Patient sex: F
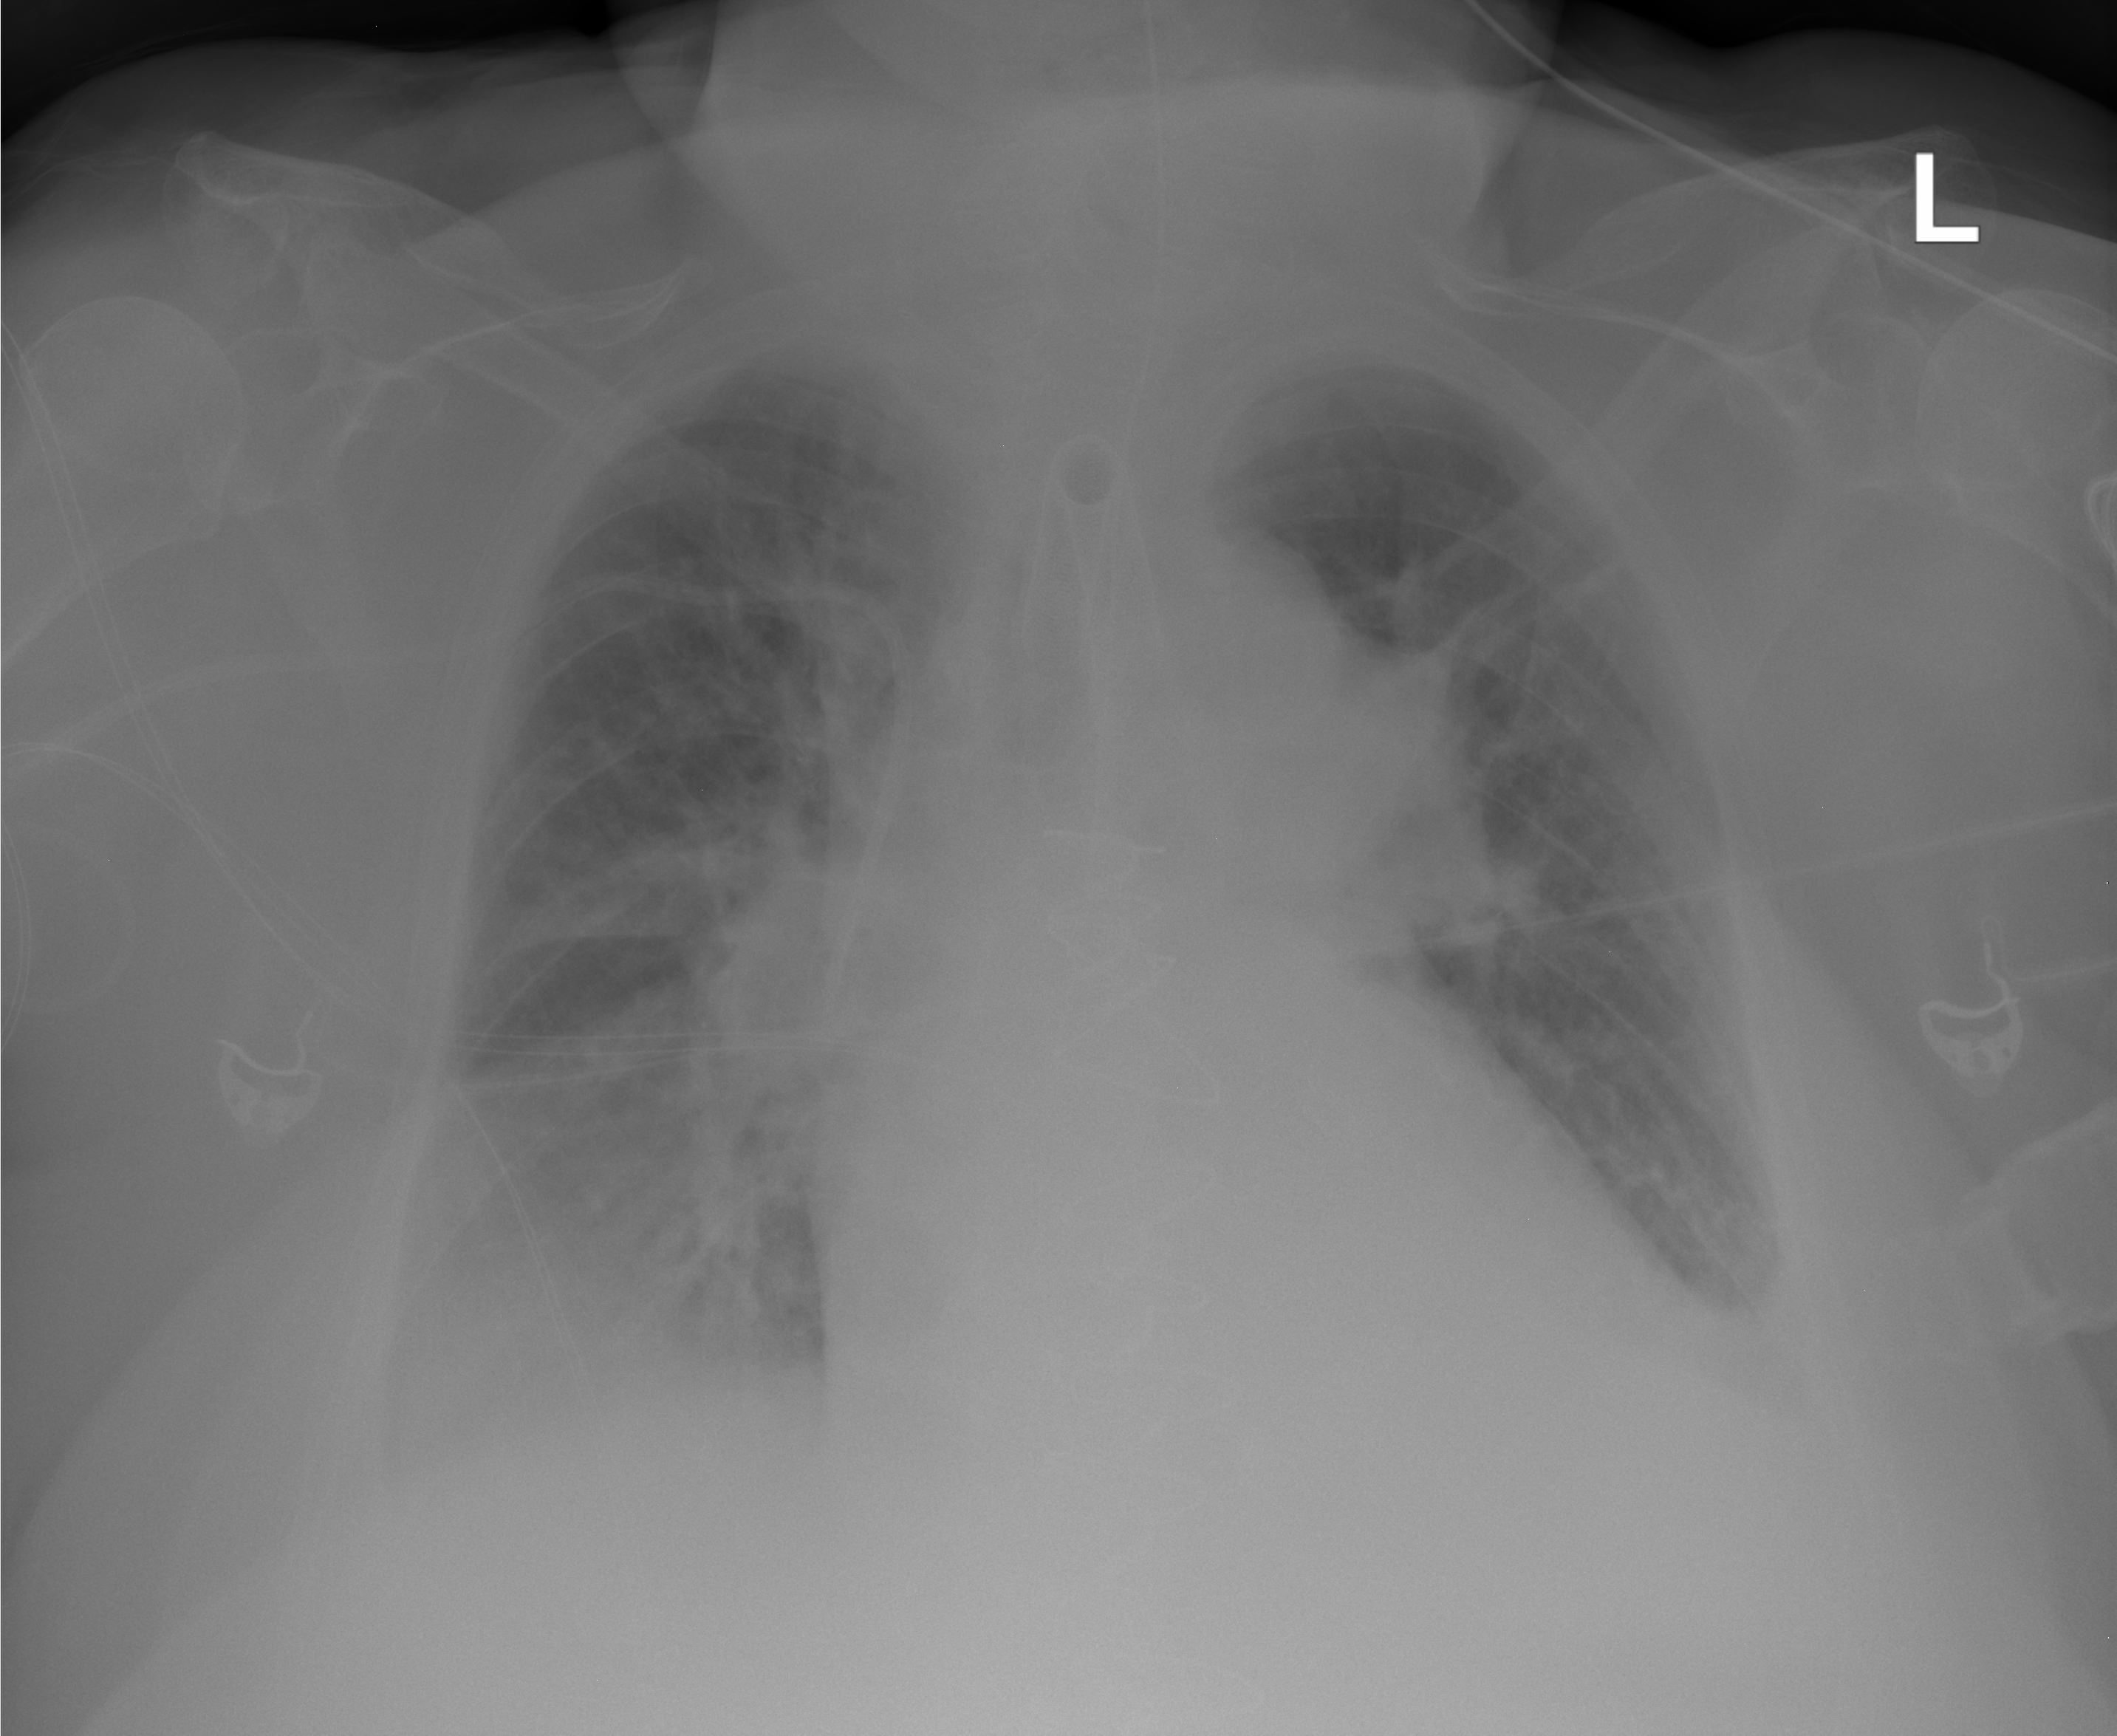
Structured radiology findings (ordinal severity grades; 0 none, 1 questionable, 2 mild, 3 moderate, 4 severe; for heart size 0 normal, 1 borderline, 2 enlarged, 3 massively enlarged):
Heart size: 2
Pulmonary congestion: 2
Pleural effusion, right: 2
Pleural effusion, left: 2
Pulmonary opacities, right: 2
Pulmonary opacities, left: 0
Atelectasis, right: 2
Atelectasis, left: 2